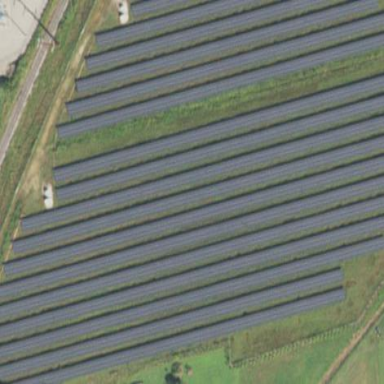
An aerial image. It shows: Solar power generator using photovoltaic method with solar photovoltaic panel types.